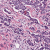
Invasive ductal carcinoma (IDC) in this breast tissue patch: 1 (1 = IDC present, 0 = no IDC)